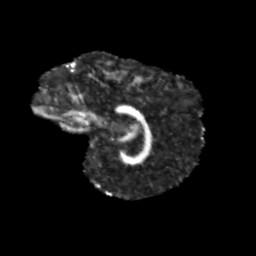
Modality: FA
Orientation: sagittal
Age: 9
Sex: male
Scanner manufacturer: siemens
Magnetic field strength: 3 T
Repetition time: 3.8 s
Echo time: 0.07 s